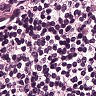
Metastatic tissue present: no